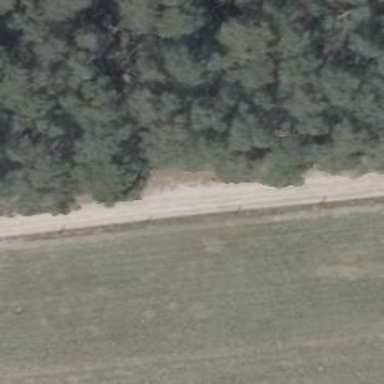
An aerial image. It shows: Grass track road with grade 5 tracktype.